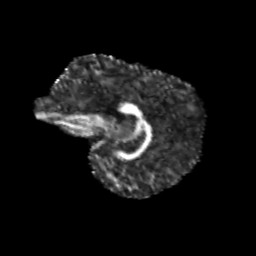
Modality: FA
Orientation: sagittal
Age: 12
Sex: male
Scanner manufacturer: siemens
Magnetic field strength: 3 T
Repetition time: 3.8 s
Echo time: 0.07 s